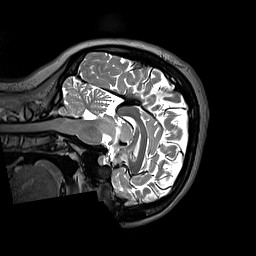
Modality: T2w
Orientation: sagittal
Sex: female
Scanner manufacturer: siemens
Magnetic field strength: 3 T
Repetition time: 3 s
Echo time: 0.409 s